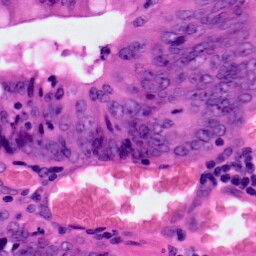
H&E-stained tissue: Colon